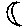
Label: moon